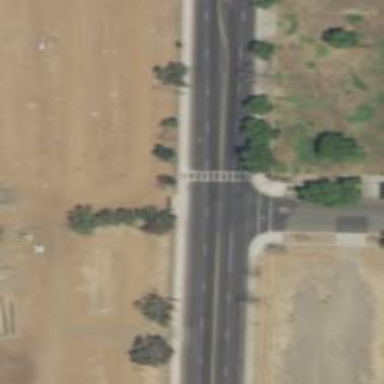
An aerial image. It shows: Secondary road.